Question: I have small input field with button. It looks similar like this:

'''
<input type="text" id="my_input"><span class="btn">Save</span>
'''
'''
$(".btn").click(function(){
// send data to $_POST['#my_input']
});
'''
If user press "save", can i use jquery to assign PHP isset ?
'''
if(isset($_POST['#my_input'])){
//action
}
'''
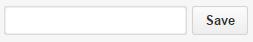
Answer: You can use the 'post' or 'ajax'-method of jQuery to submit your form-data asynchronous:
'''
$(".btn").click(function(){
var input = $('#my_input').val();
$.post('url/to/file.php', {data: input });
);
'''
In your php-file you can access the data like:
'''
if(isset($_POST['data'])){
//action
}
'''
<URL>